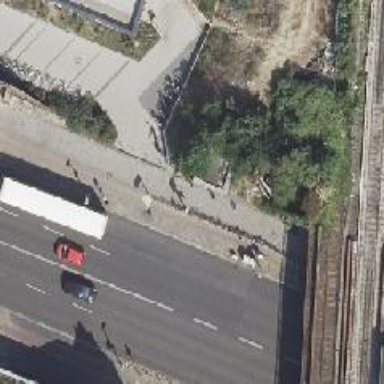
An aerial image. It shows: Subway entrance.